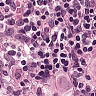
Metastatic tissue present: yes